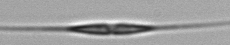
Label: Cylindrotheca